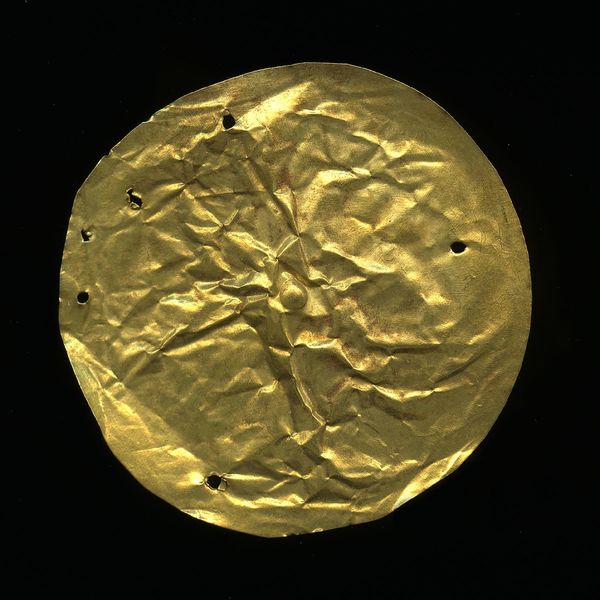
Titel: Rundes Zierblech
Standort: Hamburg
Institution: Museum für Kunst und Gewerbe Hamburg
Schlagwörter: schmuck, kleidung, tod, gold, beerdigung, getrieben, bestattung, trauerfeier, beisetzung, frauenkleidung, damenbekleidung, totenfeier, hessische systematik, körper, begräbnis, frühe kaiserzeit, prinzipat, gewandschmuck, römisch